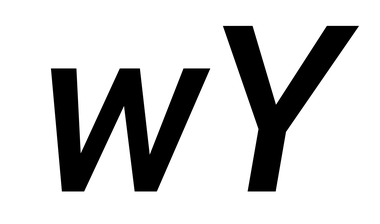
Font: Roboto-Italic_Medium_Italic